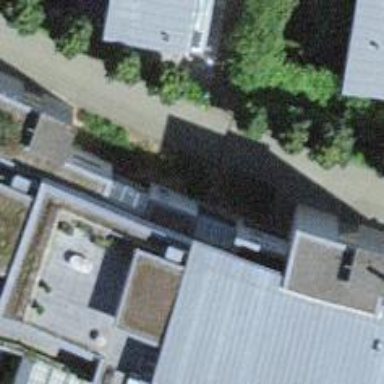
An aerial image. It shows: Paved footway.